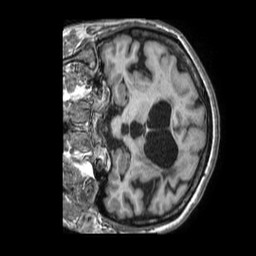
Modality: T1w
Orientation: coronal
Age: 56
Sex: female
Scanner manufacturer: philips
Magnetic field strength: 1.5 T
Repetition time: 0.00727 s
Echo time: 0.003297 s